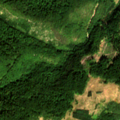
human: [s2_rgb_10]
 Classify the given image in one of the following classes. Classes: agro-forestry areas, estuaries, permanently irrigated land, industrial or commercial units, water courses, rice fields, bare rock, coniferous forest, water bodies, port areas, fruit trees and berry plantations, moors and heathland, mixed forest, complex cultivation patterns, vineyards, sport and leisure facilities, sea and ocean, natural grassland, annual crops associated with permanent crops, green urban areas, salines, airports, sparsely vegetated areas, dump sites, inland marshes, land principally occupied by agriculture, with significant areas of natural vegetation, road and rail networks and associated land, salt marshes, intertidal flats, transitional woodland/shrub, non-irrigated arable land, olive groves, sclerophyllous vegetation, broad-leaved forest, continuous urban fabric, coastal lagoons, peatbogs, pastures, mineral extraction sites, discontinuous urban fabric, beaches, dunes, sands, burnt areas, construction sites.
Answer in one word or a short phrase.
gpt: broad-leaved forest, mixed forest, natural grassland